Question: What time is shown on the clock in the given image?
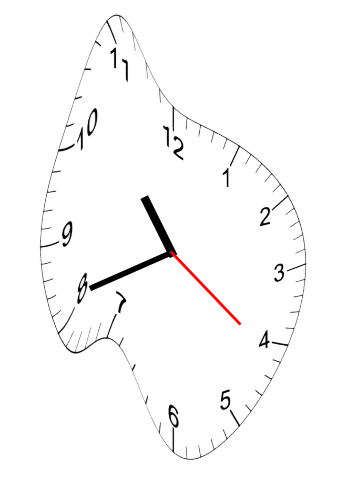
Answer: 10:41:21